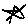
Label: star